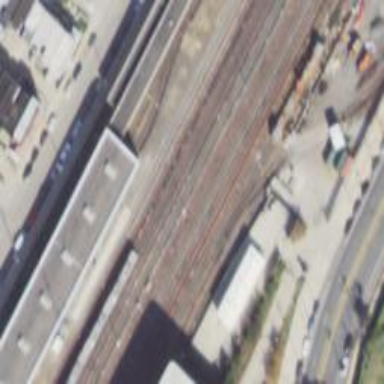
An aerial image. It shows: Electrified rail passing through service yard.